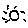
Label: sun